Aerial crown-view tile of a tropical tree (Barro Colorado Island, Panama), acquired 20250124:
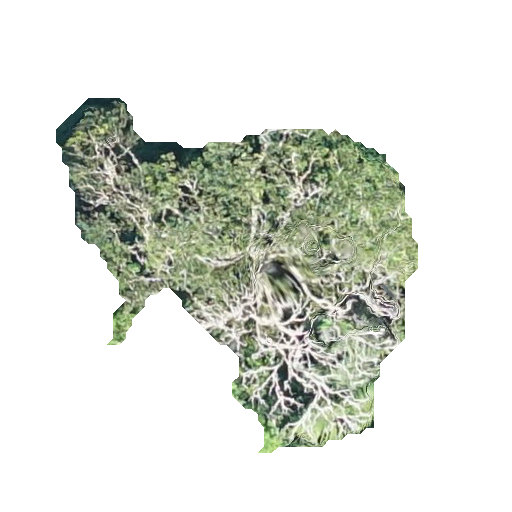
Species: Jacaranda copaia
GBIF accepted scientific name: Jacaranda copaia
Crown area: 112.645 m²